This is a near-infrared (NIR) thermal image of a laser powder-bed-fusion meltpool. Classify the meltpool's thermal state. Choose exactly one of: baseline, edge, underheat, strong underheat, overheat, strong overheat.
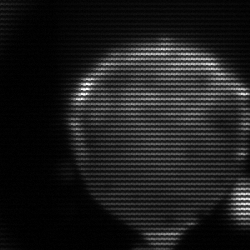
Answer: edge